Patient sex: M
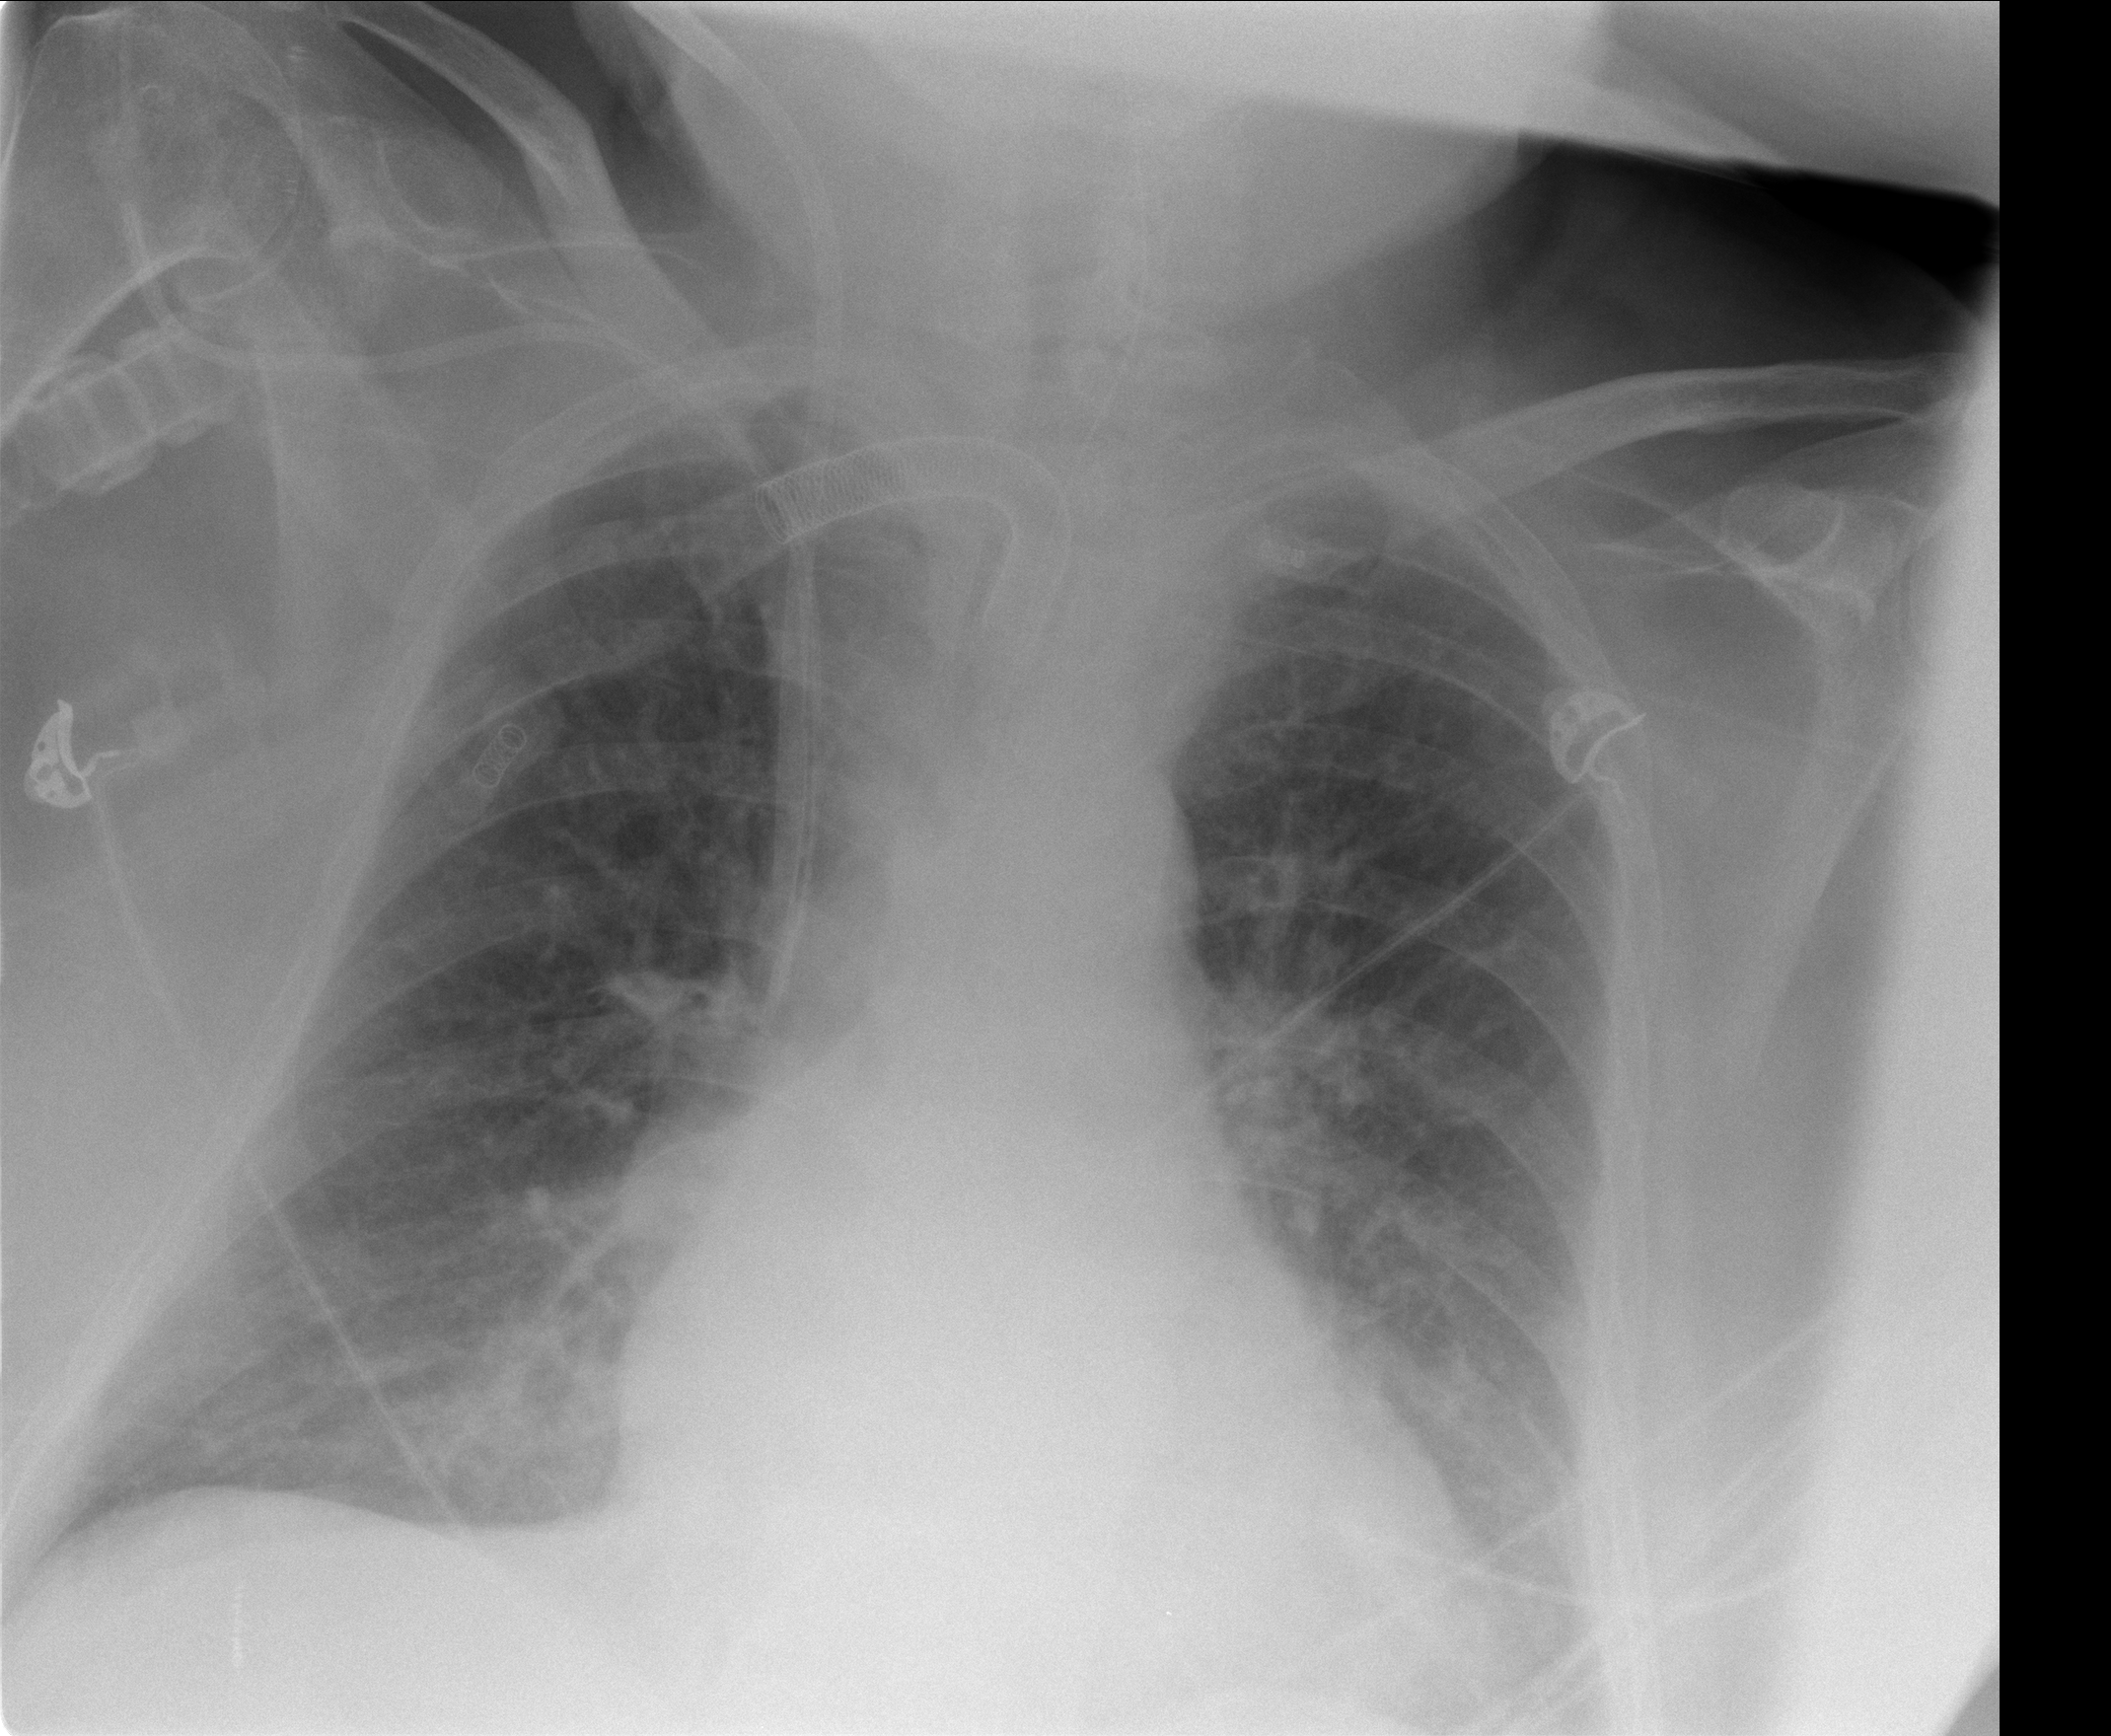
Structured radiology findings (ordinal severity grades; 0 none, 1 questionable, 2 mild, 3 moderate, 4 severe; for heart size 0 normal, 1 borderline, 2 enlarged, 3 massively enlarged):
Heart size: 0
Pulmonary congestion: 2
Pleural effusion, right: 2
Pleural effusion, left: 2
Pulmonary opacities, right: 2
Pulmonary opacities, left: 2
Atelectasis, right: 2
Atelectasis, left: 2